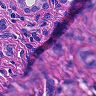
Metastatic tissue present: yes